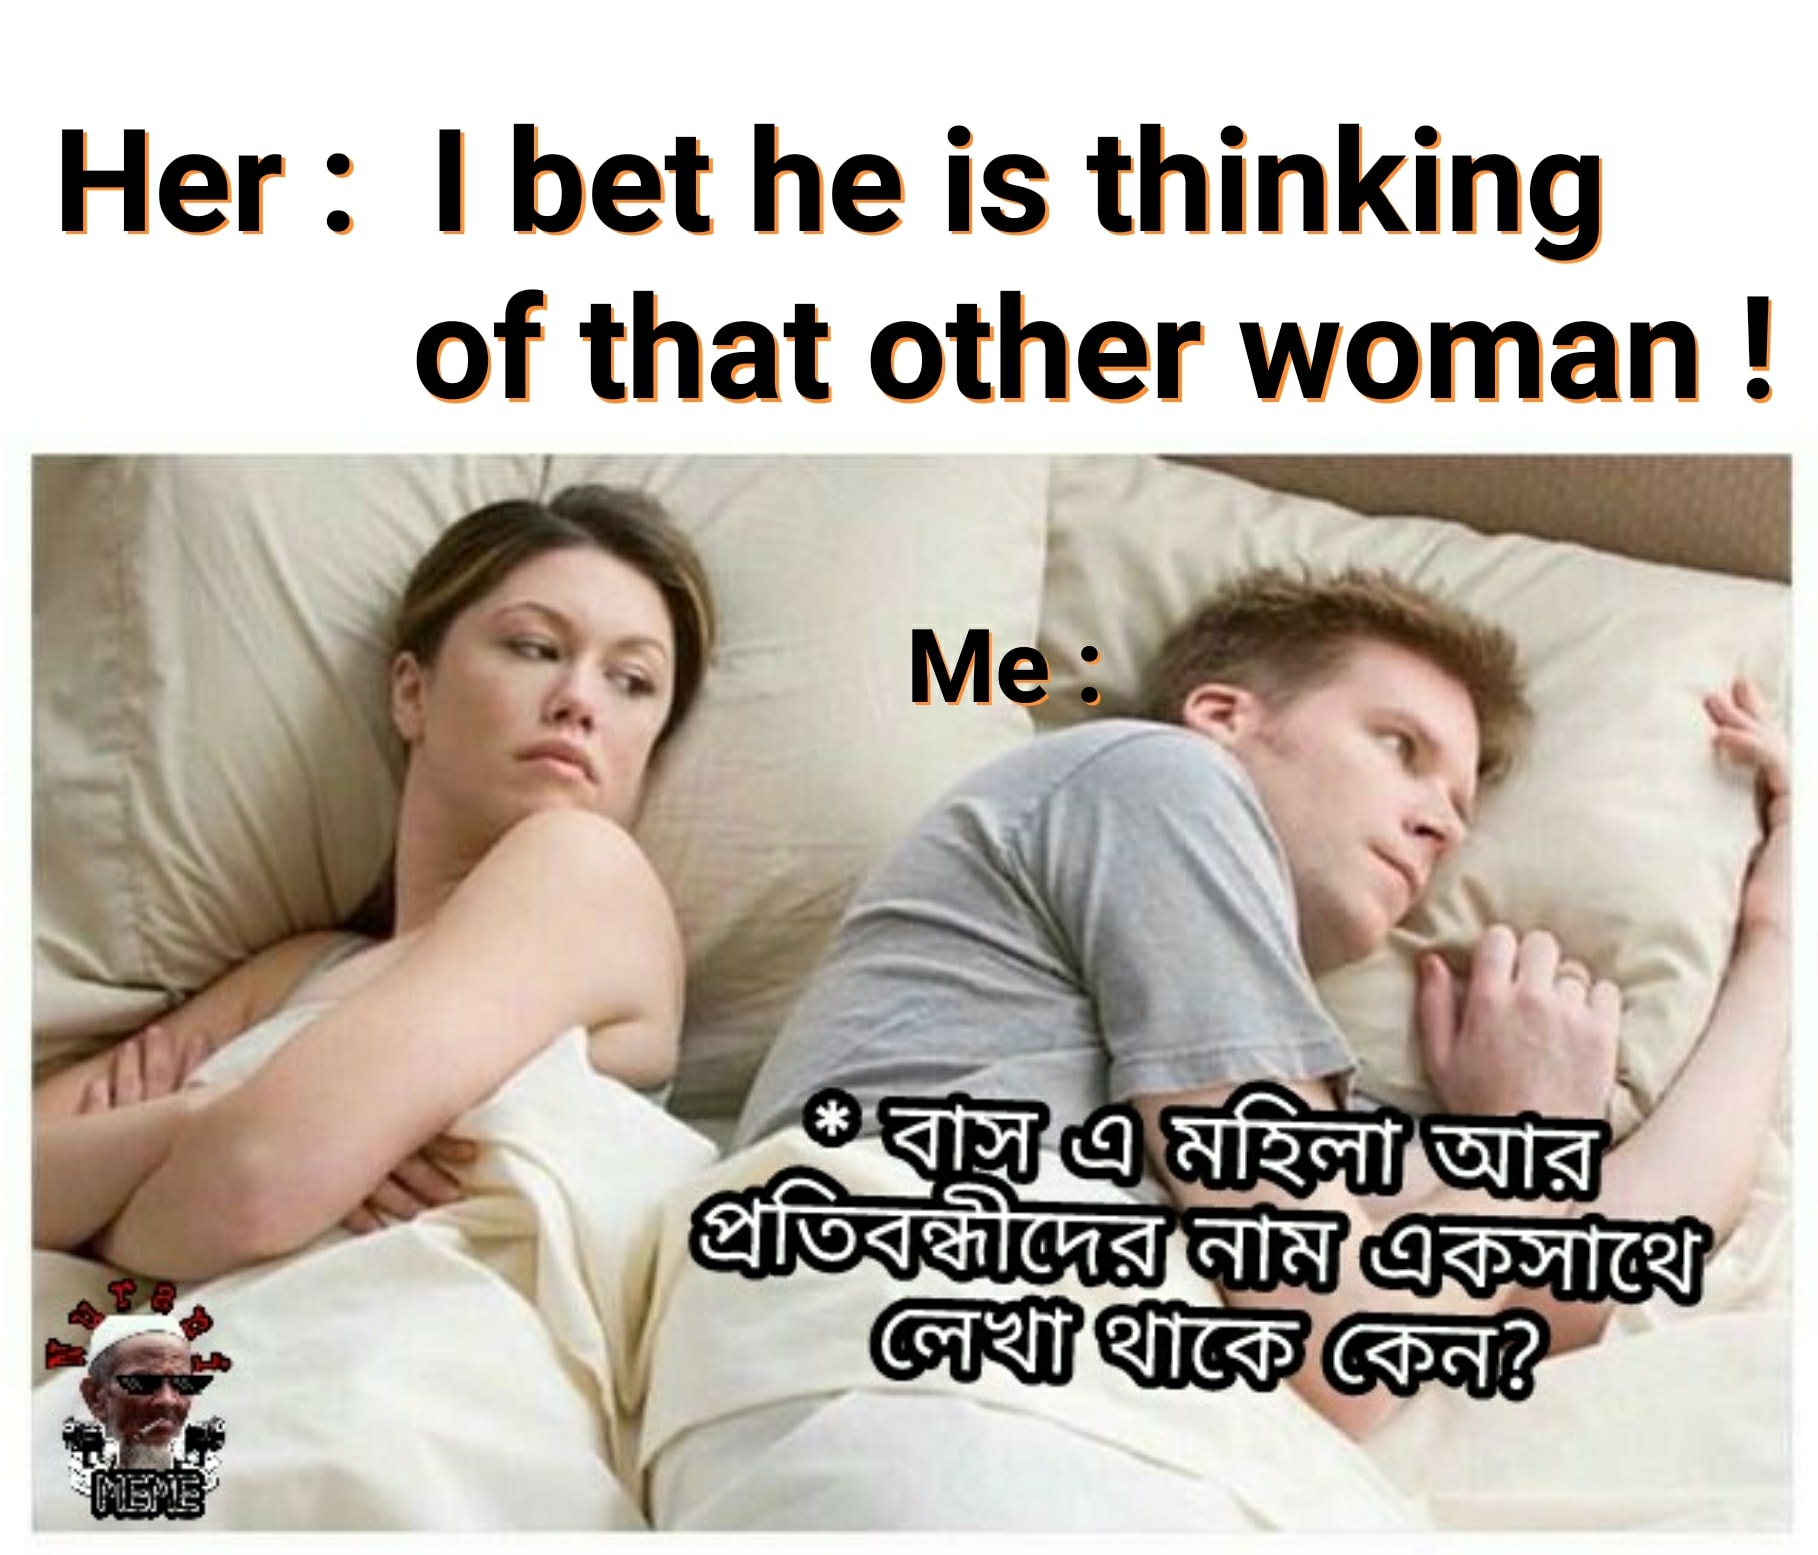
Caption: Her: I bet he is thinking of that other woman !  Me: *বাস এ মহিলা আর প্রতিবন্ধীদের নাম একসাথে লেখা থাকে কেন ?
Label: hate